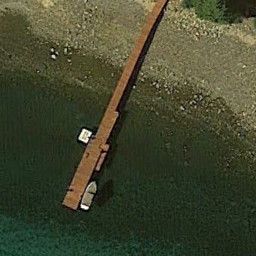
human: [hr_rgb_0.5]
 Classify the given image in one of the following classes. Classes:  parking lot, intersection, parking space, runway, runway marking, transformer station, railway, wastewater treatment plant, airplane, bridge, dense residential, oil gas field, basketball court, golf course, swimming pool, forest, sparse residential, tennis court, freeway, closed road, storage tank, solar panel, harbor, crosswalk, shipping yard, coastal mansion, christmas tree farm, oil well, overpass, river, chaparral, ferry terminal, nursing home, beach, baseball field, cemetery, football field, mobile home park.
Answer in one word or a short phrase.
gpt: ferry terminal